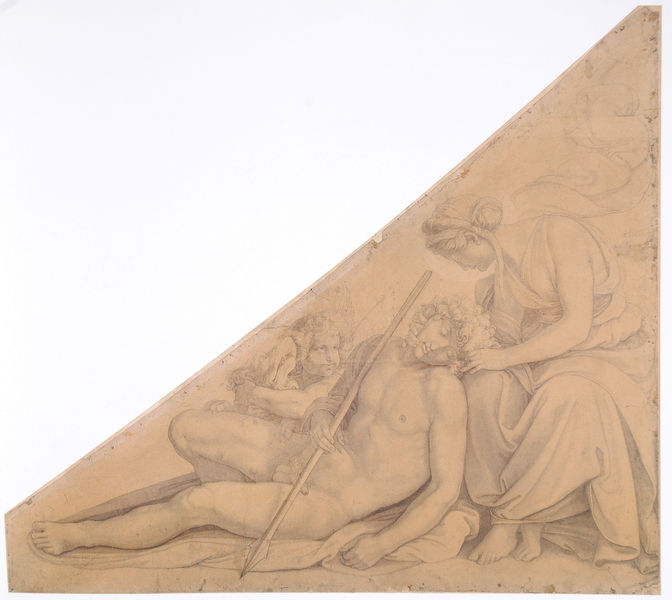
Titel: Artemis und Endymion
Künstler: Peter Cornelius
Standort: Berlin
Institution: Alte Nationalgalerie
Schlagwörter: akt, gott, hand, held, kopf, mann, nackt, schlaf, umhang, weiß, dreieck, menschen, ocker, sitzen, ausschnitt, braun, frau, frisur, haar, kleid, männer, paris, schwarz, skizze, stützen, zeichnung, rot, schleier, tuch, beige, rock, richter, arme, barock, falten, gesicht, haupt, knoten, leiche, tod, tot, hände, gewand, haare, sitzend, tücher, drei, kind, klassizismus, paar, locken, renaissance, sanft, kinder, stock, engel, putte, putto, relief, bein, dutt, liebe, papier, ecke, liegen, schlafen, schlafend, enge, italien, stab, zuschauer, einschnitt, grafik, graphik, monochrom, rast, füsse, romantik, lanze, zopf, detail, wandgemälde, wandmalerei, junge, schoß, geschlecht, liegend, nazarener, penis, berlin, antike, knabe, münchen, kohle, traum, barfuß, stich, schwarzweiß, bleistift, allegorie, entwurf, kranz, göttin, stift, streicheln, fragment, karton, fries, diagonal, jüngling, beugen, eck, jesus, antik, götter, hilfe, leid, rötlich, speer, amor, maria, schwind, beweinung, ohnmacht, hirte, puto, psyche, putti, format, liegt, deutschrömer, dreieckig, stecken, glyptothek, armor, sorge, mann frau, trösten, liebevoll, zärtlich, fürsorge, vorzeichnung, adonis, schalf, weisse, pflege, peter, streichen, silberstift, hirt, gefallener, cornelius, peer, liegefigur, peter cornelius, die götter griechenlands, greek, griechischer jüngling, maira, papoer, pflegen, skin, skitzze, todf, zwickelfeld, pfei, delila, samson, lockige haare, rubensfigur